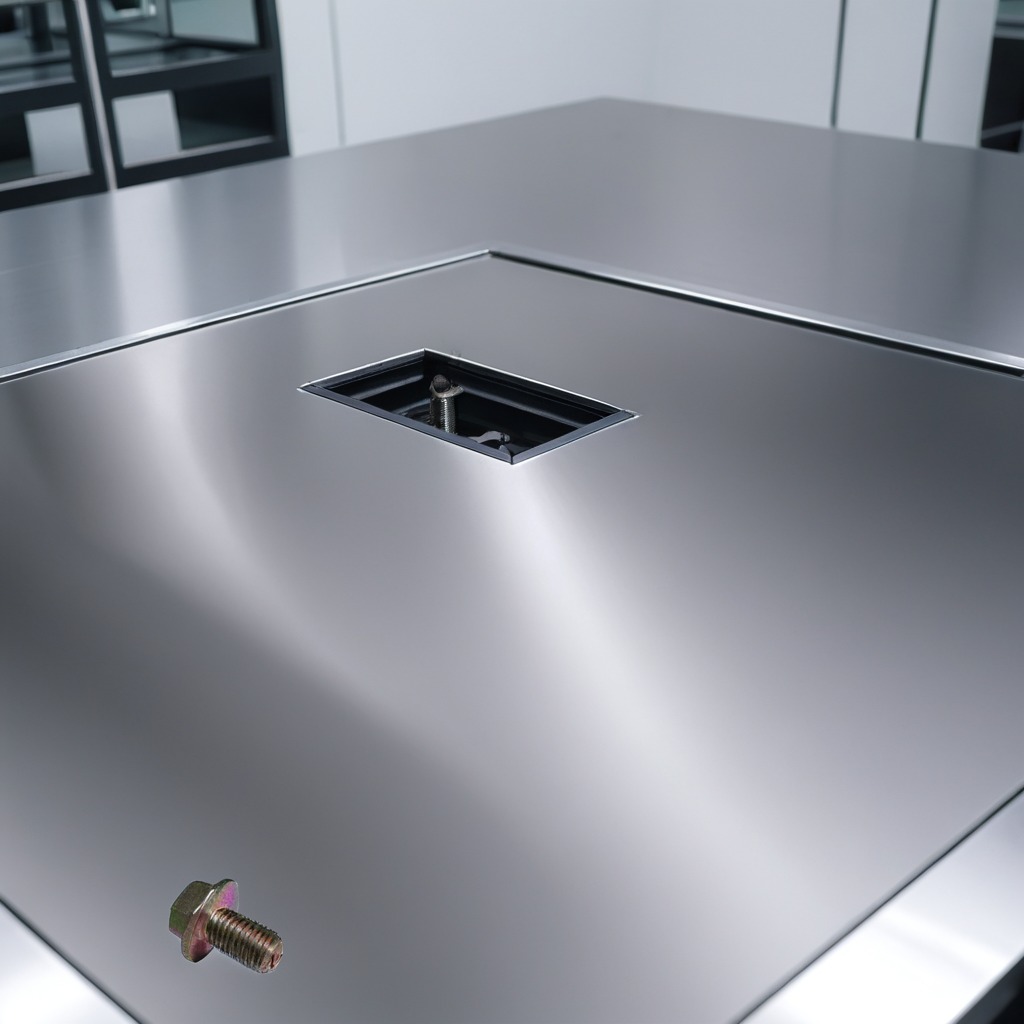
A metal screw is lying on the stainless steel table in a high-end prototyping lab.